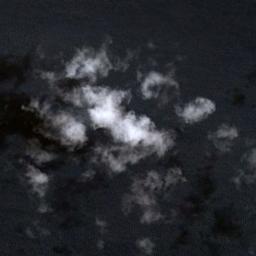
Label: cloud